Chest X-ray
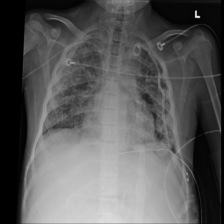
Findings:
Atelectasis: negative
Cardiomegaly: negative
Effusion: positive
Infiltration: positive
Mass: negative
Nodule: negative
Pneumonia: negative
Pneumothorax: negative
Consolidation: negative
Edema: negative
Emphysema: negative
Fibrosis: negative
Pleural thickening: positive
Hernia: negative